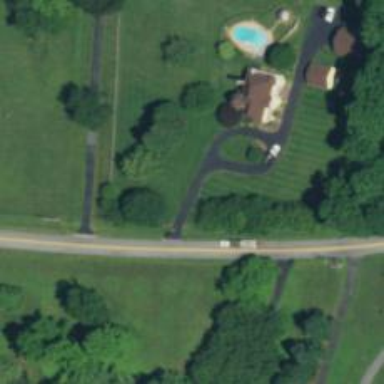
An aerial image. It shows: Driveway.